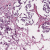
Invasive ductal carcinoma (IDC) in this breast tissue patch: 1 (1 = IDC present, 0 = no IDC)